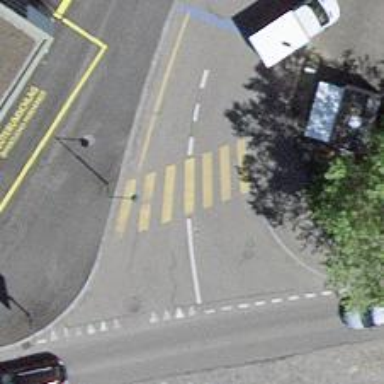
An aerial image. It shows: Zebra crossing on the road.